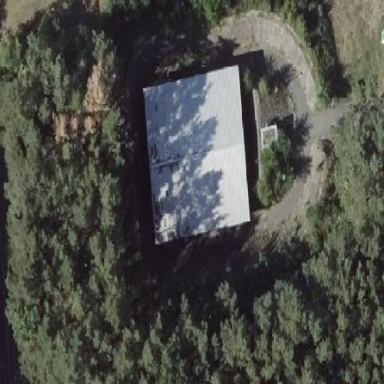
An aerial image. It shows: Service building.